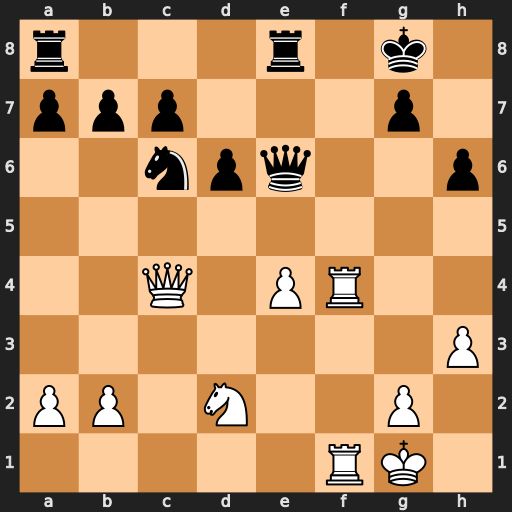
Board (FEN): r3r1k1/ppp3p1/2npq2p/8/2Q1PR2/7P/PP1N2P1/5RK1
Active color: w
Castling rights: -
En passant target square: -
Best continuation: Rf8+ Kh7 Qxe6 Rxe6 Rxa8